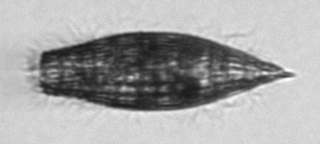
Label: Tiarina_fusus